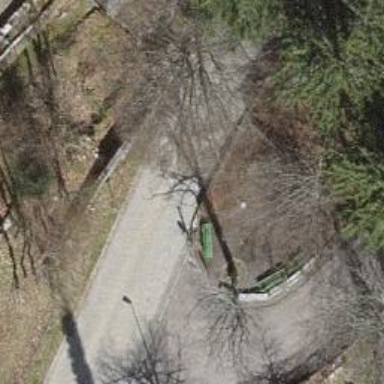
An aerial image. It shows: Bench for seating.